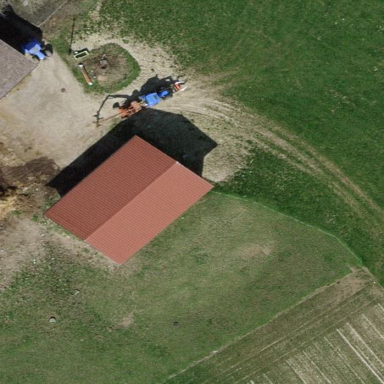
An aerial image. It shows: Farm building.